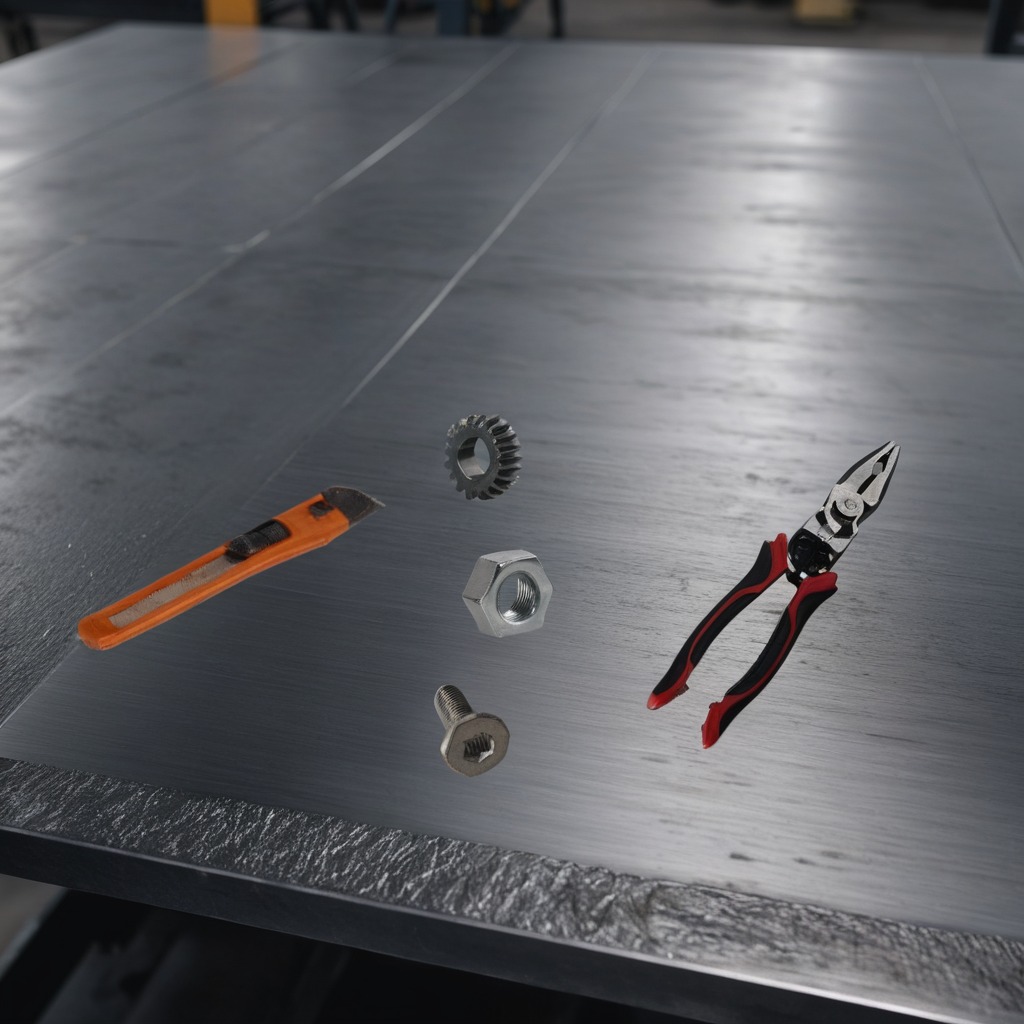
A gear with teeth, a utility knife, a metal machine screw, pliers, and a metal nut are lying on the cold steel table in a mining workshop.